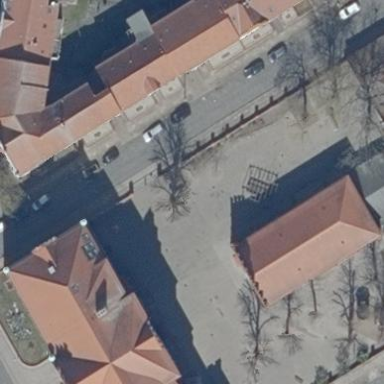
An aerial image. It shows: School building.